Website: walmart
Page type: payment
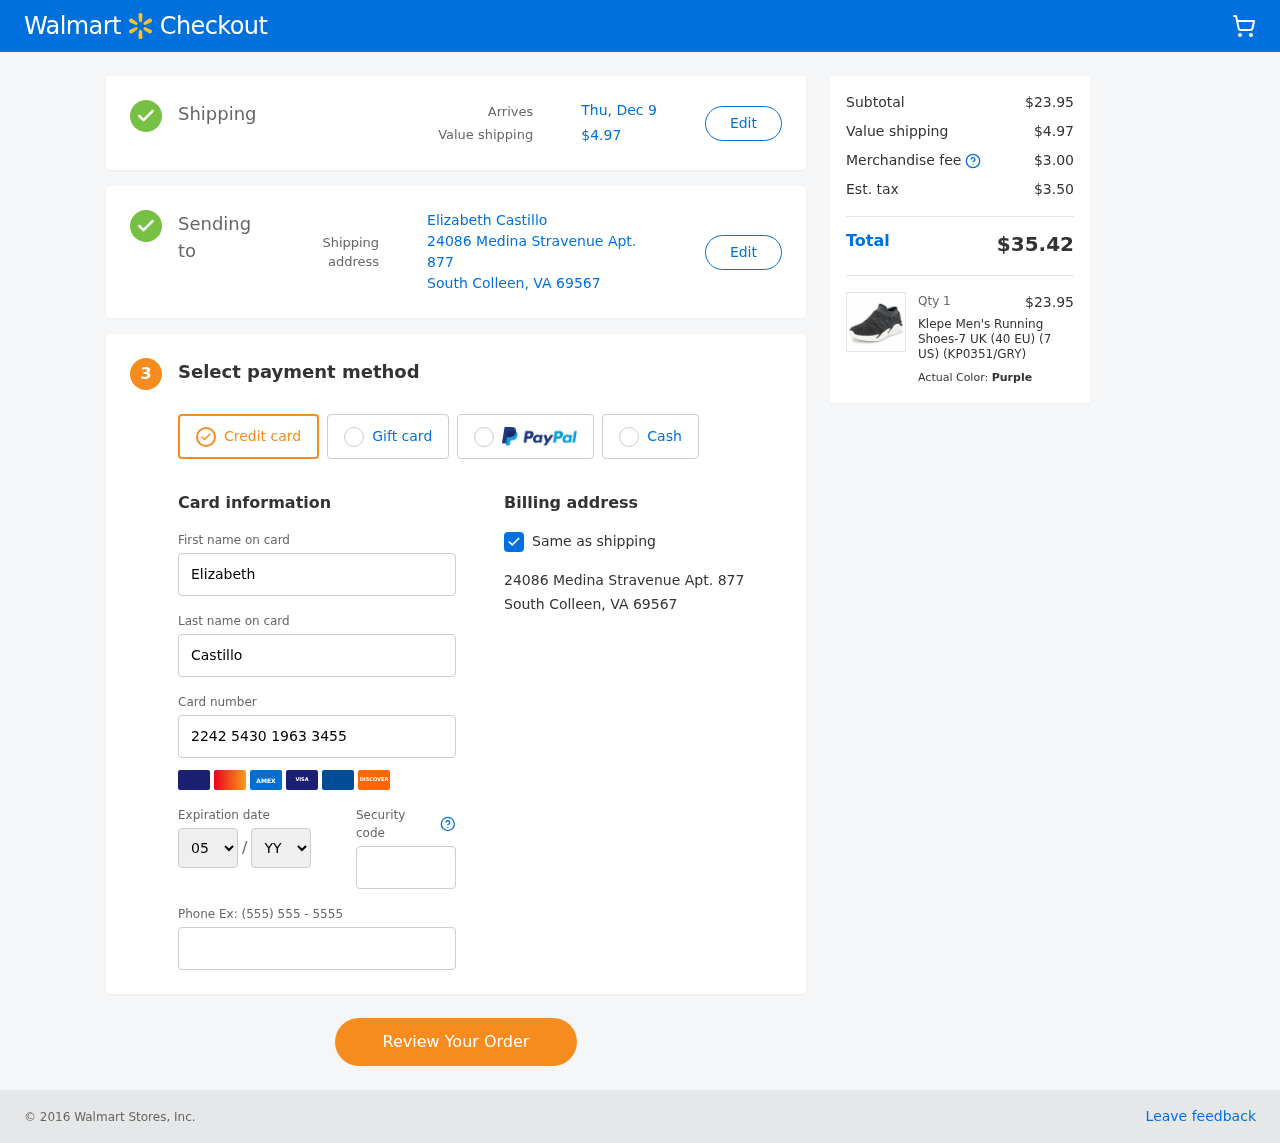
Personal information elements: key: PII_CARD_EXPIRY_MONTH
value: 05
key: PII_CARD_EXPIRY_YEAR
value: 26
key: PII_CITY_STATE_ZIP
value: South Colleen, VA 69567
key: PII_FULLNAME
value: Elizabeth Castillo
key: PII_STREET
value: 24086 Medina Stravenue Apt. 877
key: PII_FIRSTNAME
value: Elizabeth
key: PII_LASTNAME
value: Castillo
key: PII_CARD_NUMBER
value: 2242 5430 1963 3455
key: PII_CARD_CVV
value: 520
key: PII_PHONE
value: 3492510509
Product elements: key: PRODUCT1_NAME
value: Klepe Men's Running Shoes-7 UK (40 EU) (7 US) (KP0351/GRY)
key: PRODUCT1_PRICE
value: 23.95
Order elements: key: ORDER_DELIVERY_DATE
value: Thu, Dec 9
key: ORDER_SHIPPING_COST
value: $4.97
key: ORDER_SUBTOTAL
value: $23.95
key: ORDER_MERCHANDISE_FEE
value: $3.00
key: ORDER_TAX
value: $3.50
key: ORDER_TOTAL
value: $35.42
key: ORDER_NUM_ITEMS
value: Qty 1